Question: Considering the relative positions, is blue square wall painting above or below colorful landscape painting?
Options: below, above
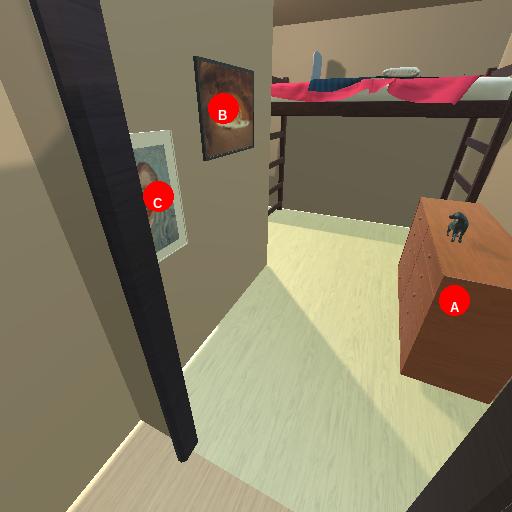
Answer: below